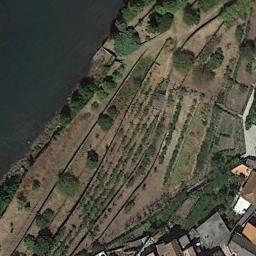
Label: terrace